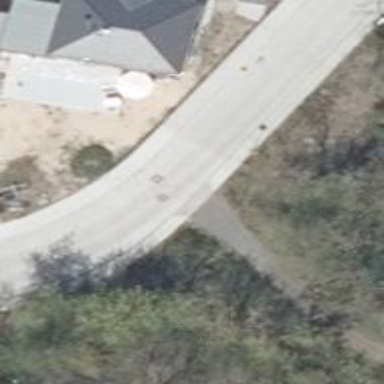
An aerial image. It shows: Residential road with sidewalks on both sides.